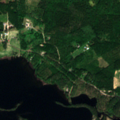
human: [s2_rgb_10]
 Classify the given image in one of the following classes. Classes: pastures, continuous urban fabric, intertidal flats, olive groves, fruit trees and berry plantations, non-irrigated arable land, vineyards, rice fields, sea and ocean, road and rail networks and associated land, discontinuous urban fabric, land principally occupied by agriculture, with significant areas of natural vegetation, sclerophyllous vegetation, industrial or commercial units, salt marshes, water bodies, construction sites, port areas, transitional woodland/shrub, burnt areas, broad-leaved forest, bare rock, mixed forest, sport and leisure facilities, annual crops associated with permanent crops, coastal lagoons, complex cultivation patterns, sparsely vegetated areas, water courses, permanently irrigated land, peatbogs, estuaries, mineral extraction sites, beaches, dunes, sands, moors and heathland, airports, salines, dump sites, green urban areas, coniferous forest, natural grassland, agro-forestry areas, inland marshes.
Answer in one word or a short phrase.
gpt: land principally occupied by agriculture, with significant areas of natural vegetation, broad-leaved forest, coniferous forest, mixed forest, water bodies